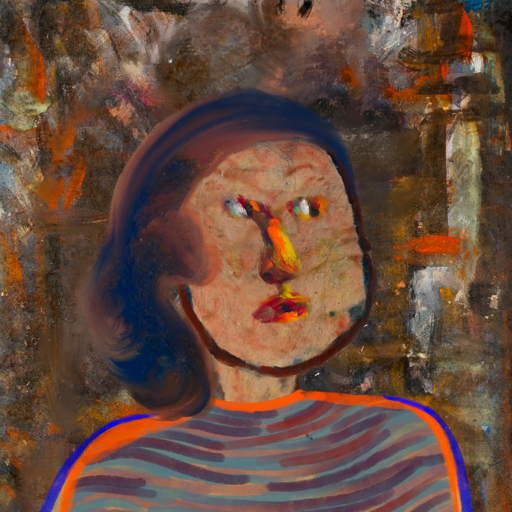
Background: GypsyQueen, Head And Neck Side: Orphan, Face Side: An_Impression, Bust: Experience, Hair Side: Mother_And_Son_Son, Head Accessory: Blank, Second Necklace: Blank, Necklace: Blank, Baby: Blank